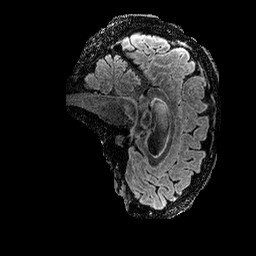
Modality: FLAIR
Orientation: sagittal
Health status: ill
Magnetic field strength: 3 T